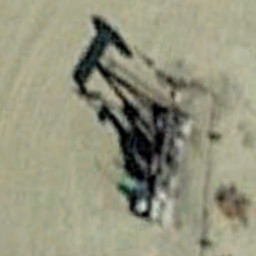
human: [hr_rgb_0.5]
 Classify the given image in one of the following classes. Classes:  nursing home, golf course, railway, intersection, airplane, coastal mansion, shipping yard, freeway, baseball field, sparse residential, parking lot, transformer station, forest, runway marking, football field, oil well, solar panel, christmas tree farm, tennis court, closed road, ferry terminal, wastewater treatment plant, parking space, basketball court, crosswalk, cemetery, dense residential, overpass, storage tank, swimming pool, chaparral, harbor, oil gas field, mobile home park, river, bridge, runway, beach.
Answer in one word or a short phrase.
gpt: oil well